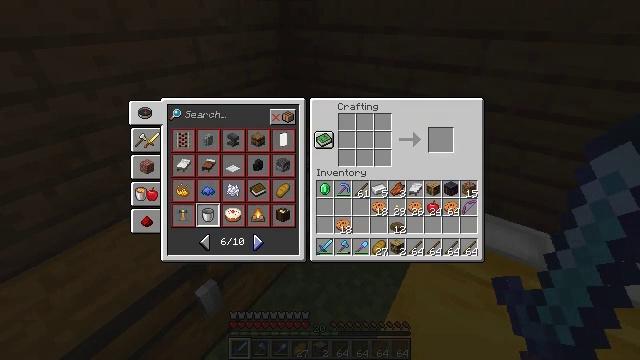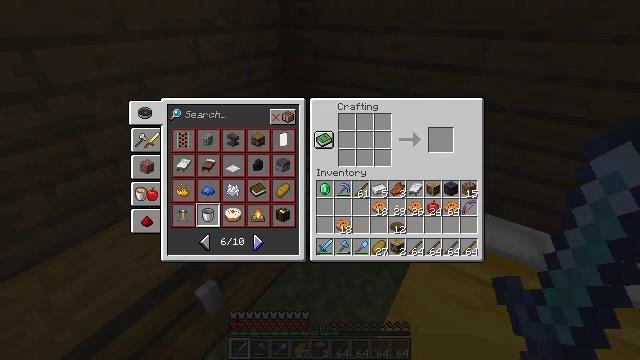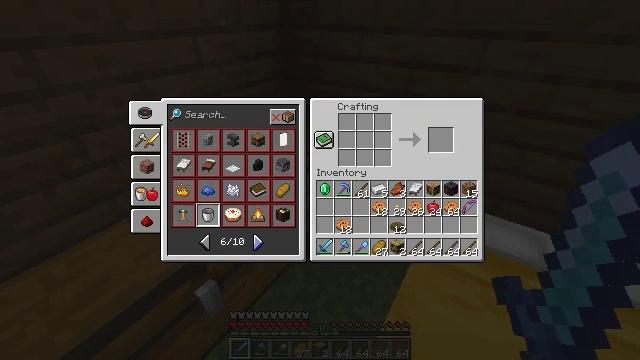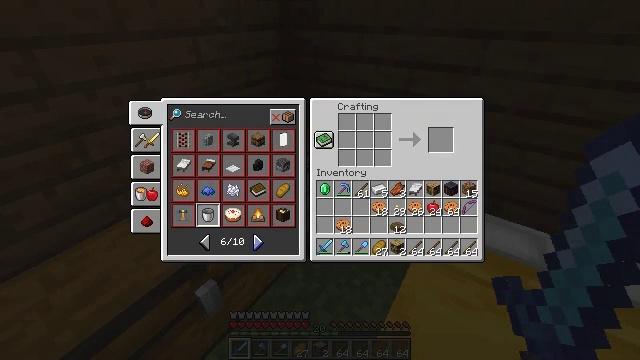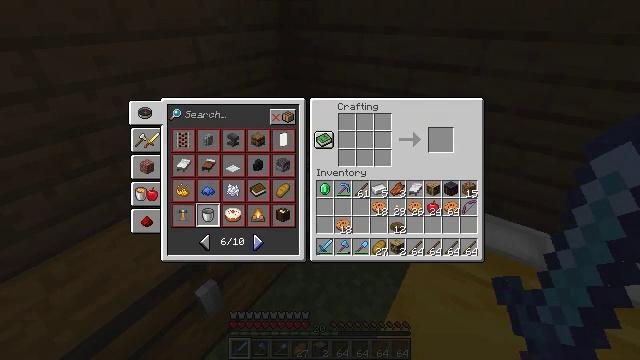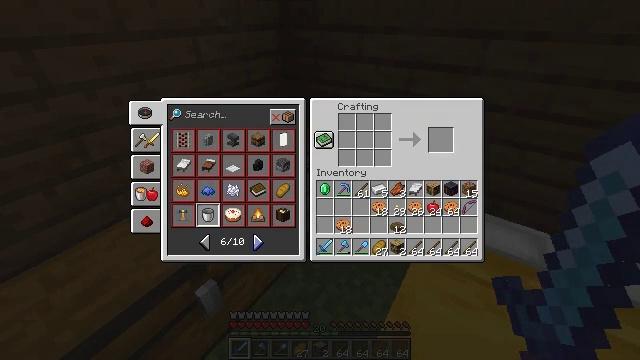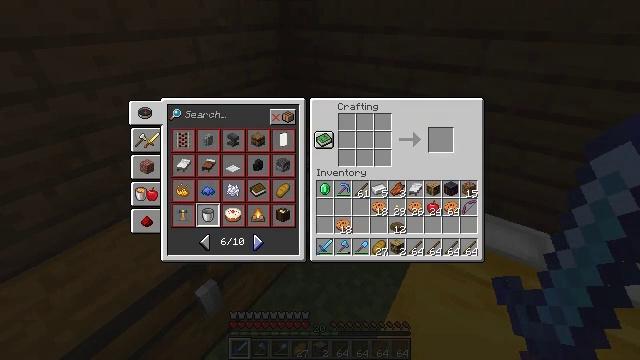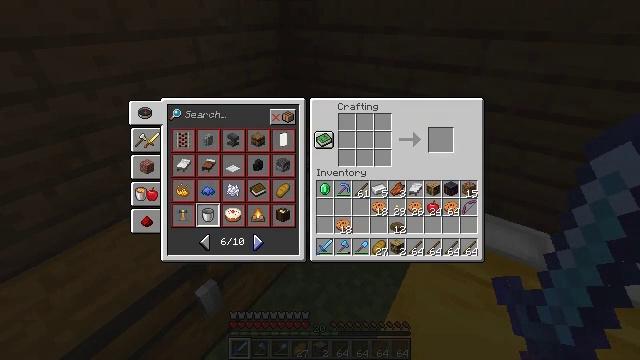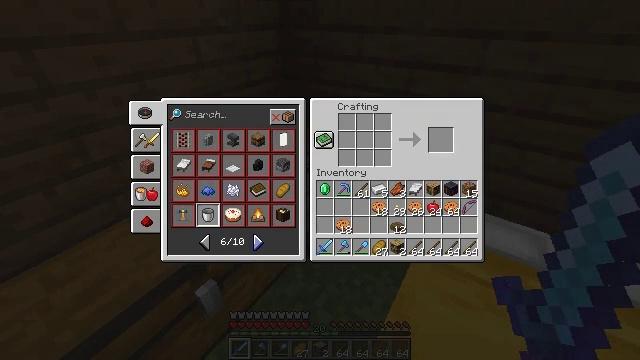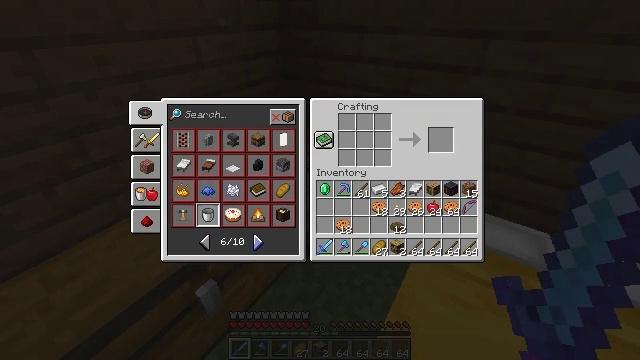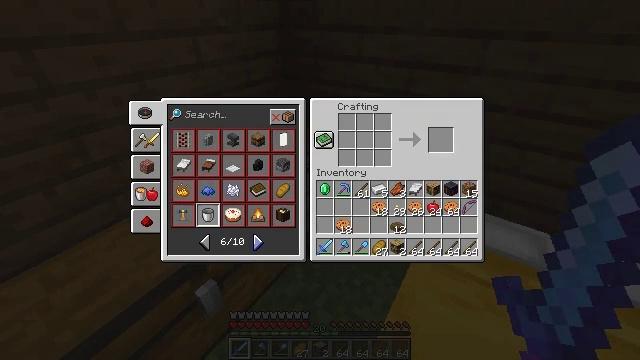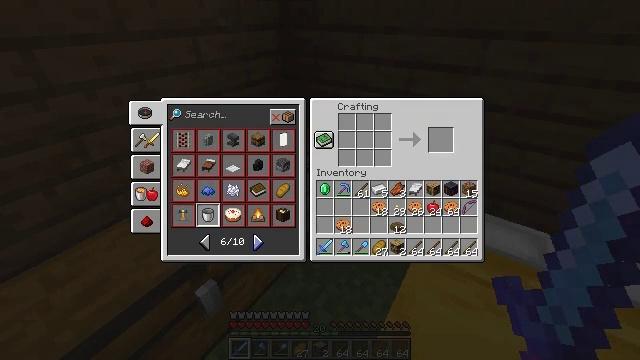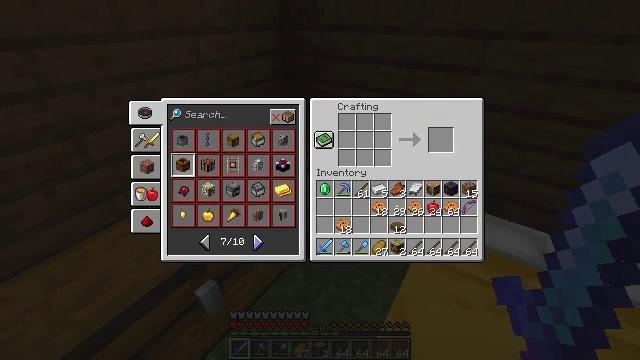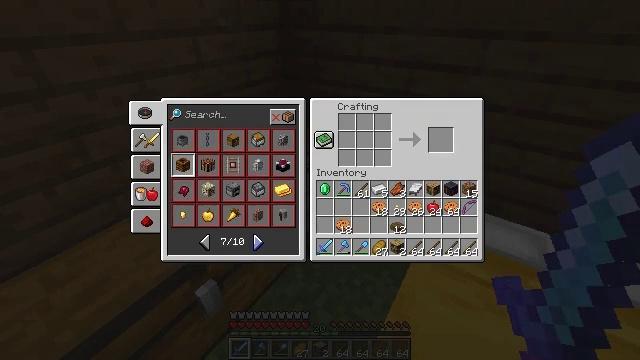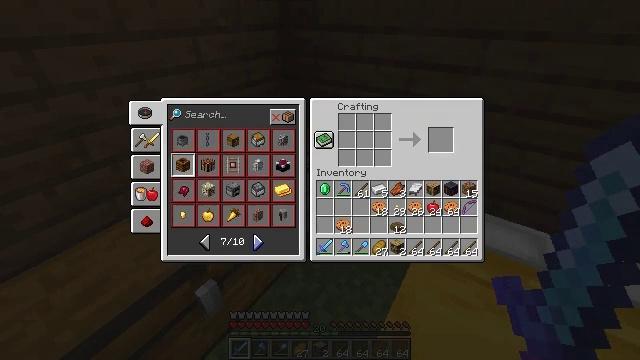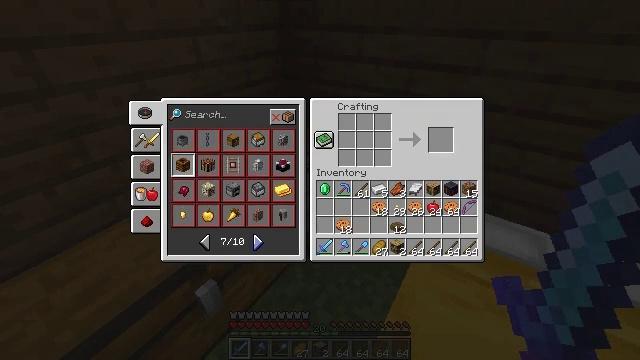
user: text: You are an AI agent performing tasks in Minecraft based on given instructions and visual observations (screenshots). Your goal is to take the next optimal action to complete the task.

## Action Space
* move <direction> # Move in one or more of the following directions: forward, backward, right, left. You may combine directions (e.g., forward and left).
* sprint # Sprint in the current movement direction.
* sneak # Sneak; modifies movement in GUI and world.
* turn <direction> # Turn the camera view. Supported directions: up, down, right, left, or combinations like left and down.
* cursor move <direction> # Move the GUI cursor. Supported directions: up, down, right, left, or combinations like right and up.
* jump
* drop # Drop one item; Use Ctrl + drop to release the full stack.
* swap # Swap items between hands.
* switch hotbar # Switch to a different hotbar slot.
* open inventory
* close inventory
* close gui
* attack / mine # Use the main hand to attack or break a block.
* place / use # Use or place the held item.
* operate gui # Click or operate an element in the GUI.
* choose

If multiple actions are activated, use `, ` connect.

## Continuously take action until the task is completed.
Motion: motion action
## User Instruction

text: Create a lectern using the crafting table.
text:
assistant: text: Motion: operate gui
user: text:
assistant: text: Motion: operate gui
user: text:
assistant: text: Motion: no_op
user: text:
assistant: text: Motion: no_op
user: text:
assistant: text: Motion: no_op
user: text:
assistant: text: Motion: no_op
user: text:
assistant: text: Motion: no_op
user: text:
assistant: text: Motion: no_op
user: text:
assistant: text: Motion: no_op
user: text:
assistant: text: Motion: no_op
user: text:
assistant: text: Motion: no_op
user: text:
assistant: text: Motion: operate gui
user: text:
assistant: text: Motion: operate gui
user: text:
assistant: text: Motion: operate gui
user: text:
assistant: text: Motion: no_op
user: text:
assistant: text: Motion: no_op
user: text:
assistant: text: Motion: no_op
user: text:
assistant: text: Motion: no_op
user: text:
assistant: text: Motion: no_op
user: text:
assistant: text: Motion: no_op
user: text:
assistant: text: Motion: no_op
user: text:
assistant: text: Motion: no_op
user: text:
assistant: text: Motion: operate gui
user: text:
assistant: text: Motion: operate gui
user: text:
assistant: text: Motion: operate gui
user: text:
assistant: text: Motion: no_op
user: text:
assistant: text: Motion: no_op
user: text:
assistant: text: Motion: no_op
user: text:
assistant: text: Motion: no_op
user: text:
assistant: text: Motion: no_op